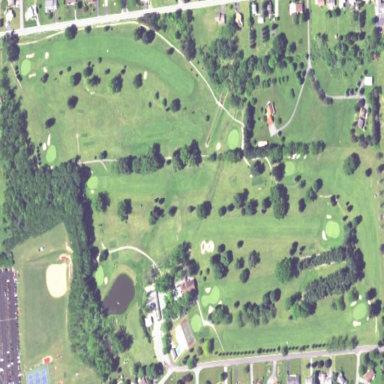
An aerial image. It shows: Golf course located in recreation ground.